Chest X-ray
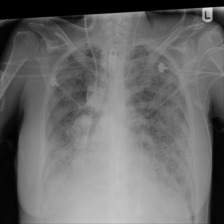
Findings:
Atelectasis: negative
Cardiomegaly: negative
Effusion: negative
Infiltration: negative
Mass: negative
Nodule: negative
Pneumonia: negative
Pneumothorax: negative
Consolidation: negative
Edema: negative
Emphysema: negative
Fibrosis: negative
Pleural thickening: negative
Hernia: negative